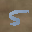
Label: 5